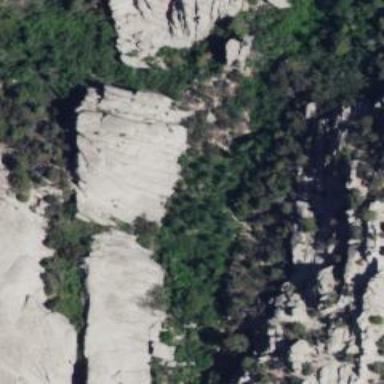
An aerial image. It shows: Landscape dominated by bare rock.